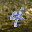
Label: 4